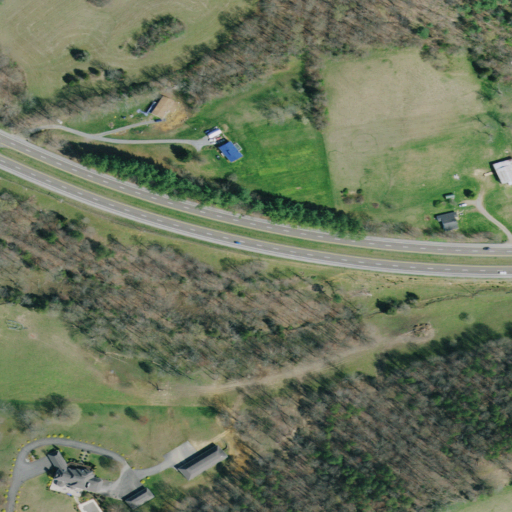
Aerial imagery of valley in Tennessee named Deck Valley containing deciduous forest, pasture, open development, low intensity development, mixed forest, and medium intensity development